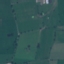
Land use / land cover class: Pasture